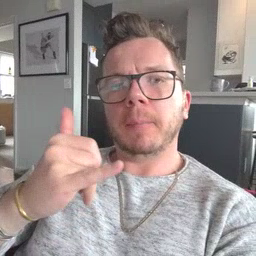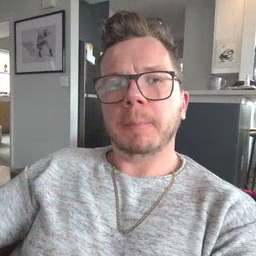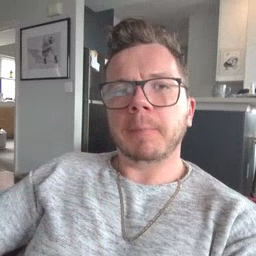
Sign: yellow